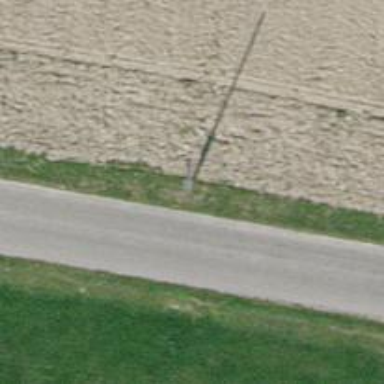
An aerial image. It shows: Power pole.